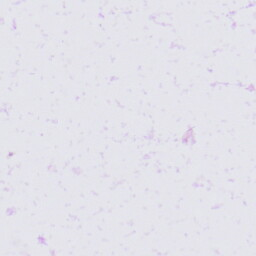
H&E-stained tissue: Skin